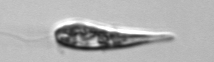
Label: Euglena